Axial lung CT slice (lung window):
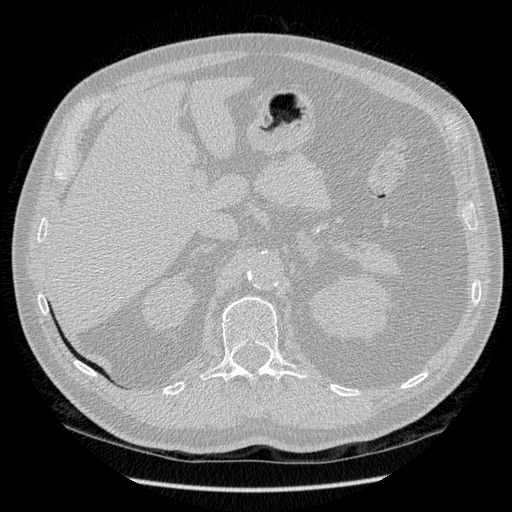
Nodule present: no